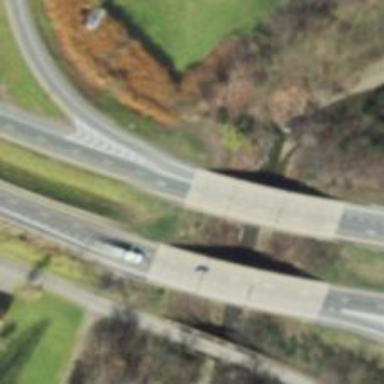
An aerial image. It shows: Motorway junction.